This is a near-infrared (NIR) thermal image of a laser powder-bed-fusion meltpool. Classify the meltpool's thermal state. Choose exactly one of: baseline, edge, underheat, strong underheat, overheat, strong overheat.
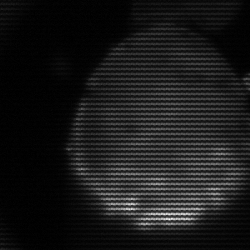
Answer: edge